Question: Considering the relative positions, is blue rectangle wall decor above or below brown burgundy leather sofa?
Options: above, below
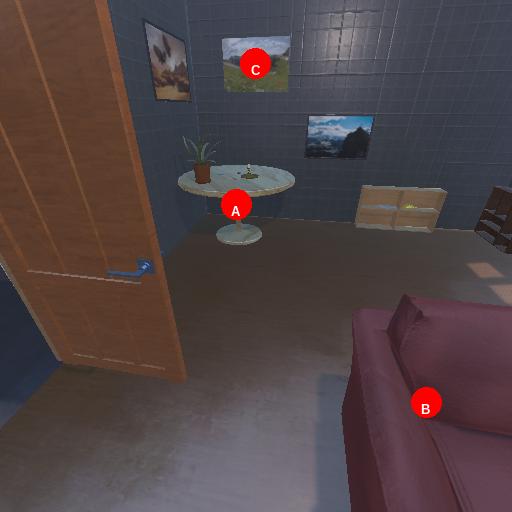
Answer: above